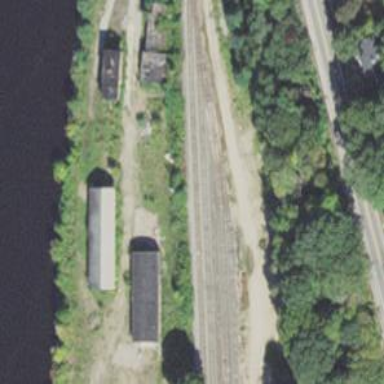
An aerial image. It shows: Railway yard used for servicing trains.